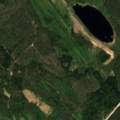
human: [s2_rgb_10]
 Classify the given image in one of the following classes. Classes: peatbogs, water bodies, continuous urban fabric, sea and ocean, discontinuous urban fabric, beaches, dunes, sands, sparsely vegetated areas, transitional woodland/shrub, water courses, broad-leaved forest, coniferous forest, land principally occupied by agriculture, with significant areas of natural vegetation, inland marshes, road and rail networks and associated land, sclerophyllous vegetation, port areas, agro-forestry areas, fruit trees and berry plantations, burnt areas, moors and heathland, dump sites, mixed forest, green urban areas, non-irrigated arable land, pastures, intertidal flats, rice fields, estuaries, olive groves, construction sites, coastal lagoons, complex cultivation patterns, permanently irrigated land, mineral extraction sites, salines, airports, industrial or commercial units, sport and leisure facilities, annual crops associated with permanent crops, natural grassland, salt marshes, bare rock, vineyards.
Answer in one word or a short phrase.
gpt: coniferous forest, mixed forest